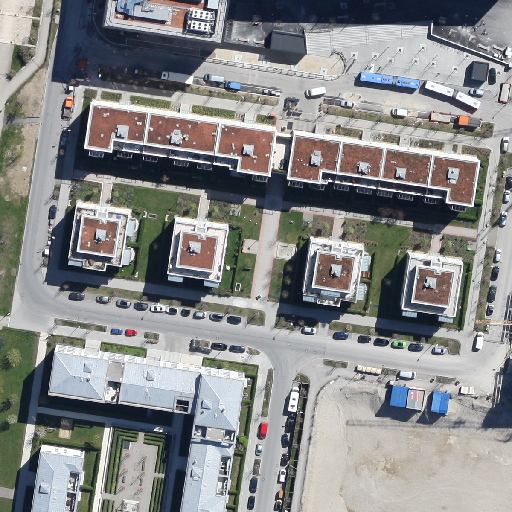
Referring expression: sidewalk along with tree